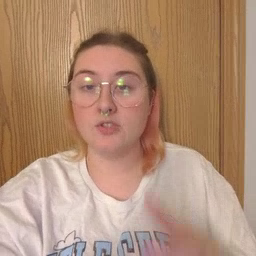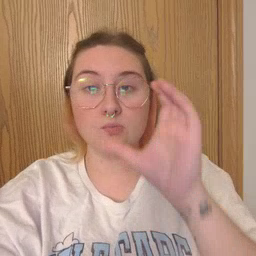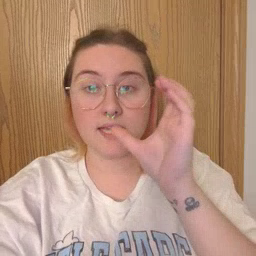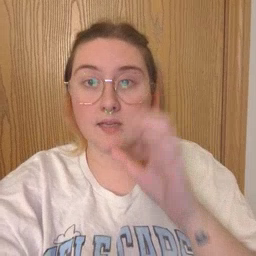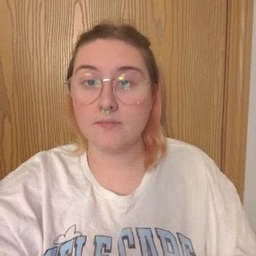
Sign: drink